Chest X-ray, PA view. Patient: 51 years old, sex M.
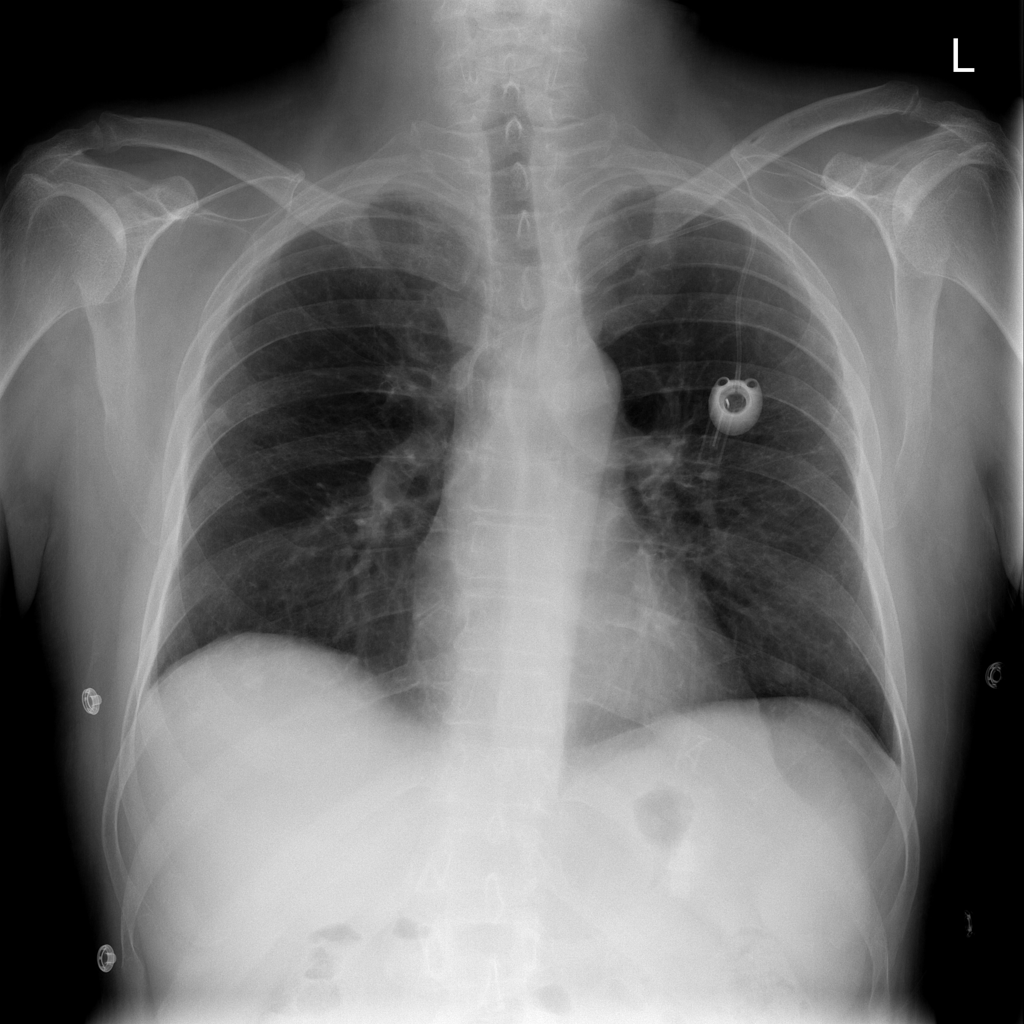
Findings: No Finding